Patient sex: M
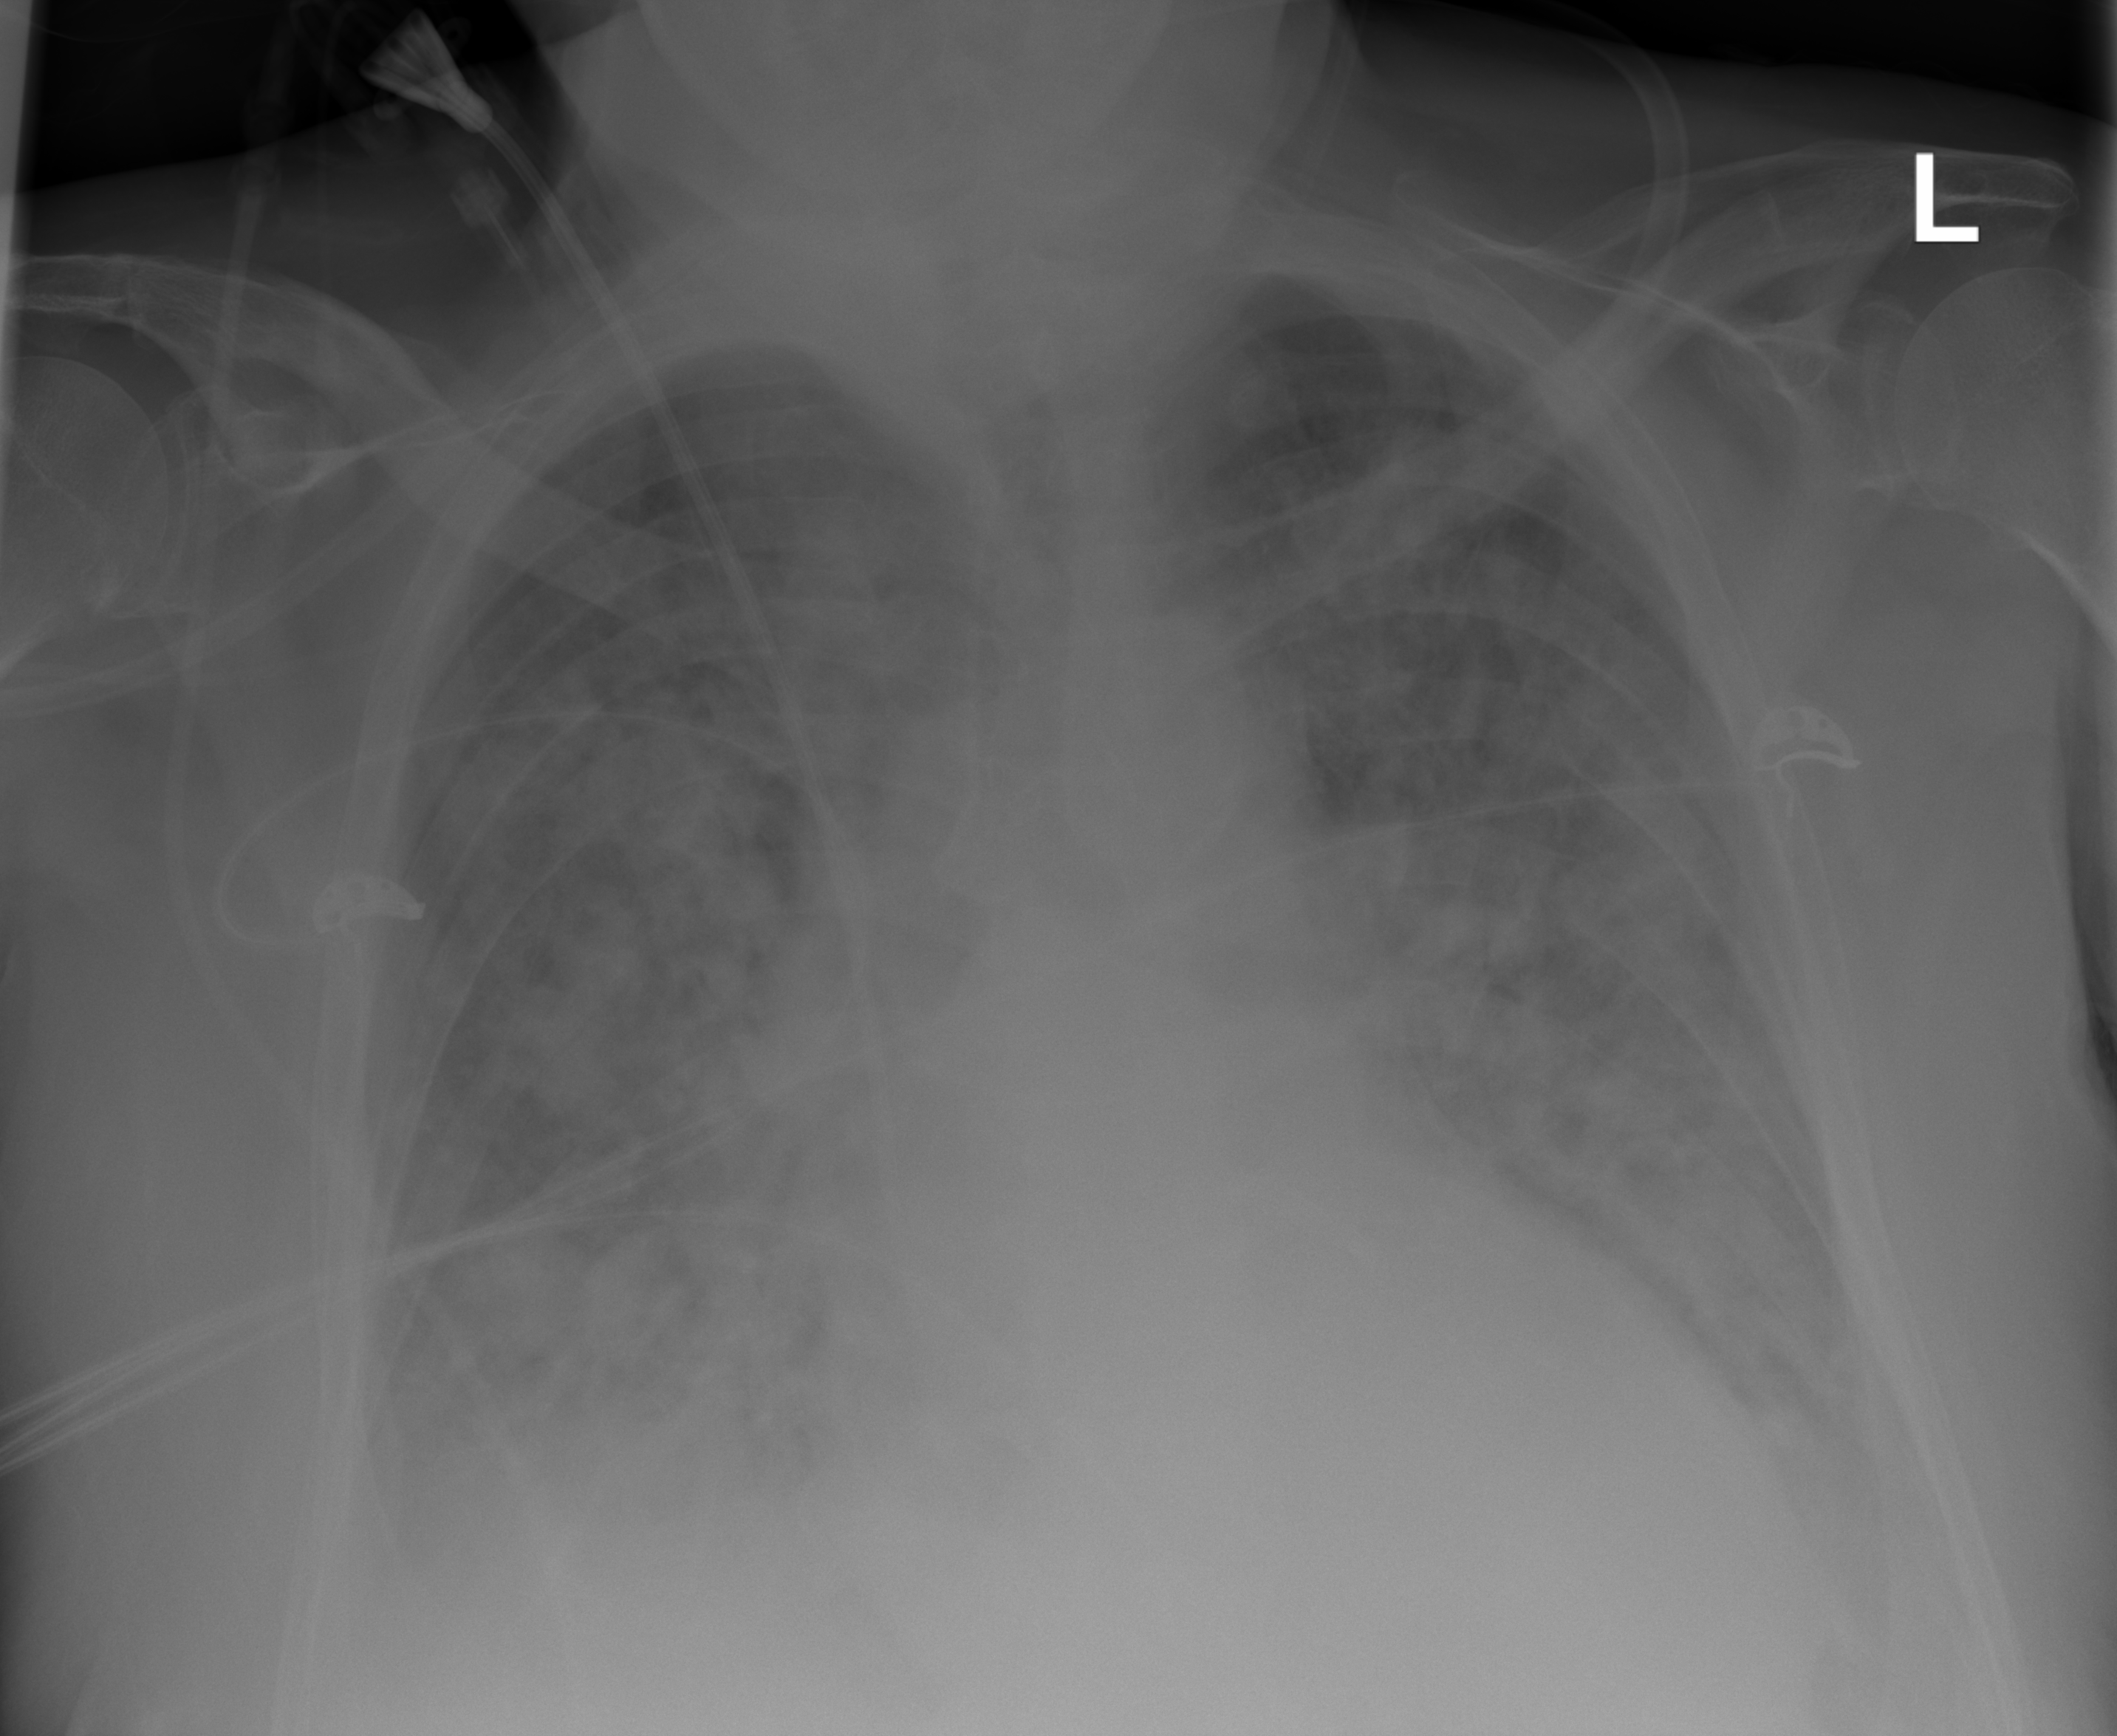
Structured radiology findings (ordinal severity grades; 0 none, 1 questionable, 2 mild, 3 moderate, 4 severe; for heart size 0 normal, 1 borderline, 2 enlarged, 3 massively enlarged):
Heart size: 2
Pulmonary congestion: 2
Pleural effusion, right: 0
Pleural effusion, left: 0
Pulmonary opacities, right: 3
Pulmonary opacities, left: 3
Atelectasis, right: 2
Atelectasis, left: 2